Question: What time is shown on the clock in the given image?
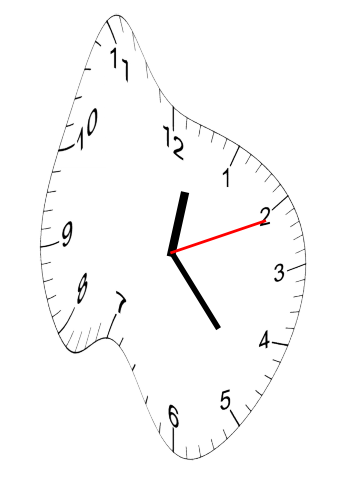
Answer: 12:23:11